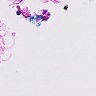
Metastatic tissue present: no